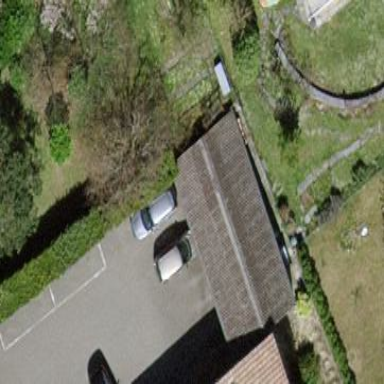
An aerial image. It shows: Garage building.